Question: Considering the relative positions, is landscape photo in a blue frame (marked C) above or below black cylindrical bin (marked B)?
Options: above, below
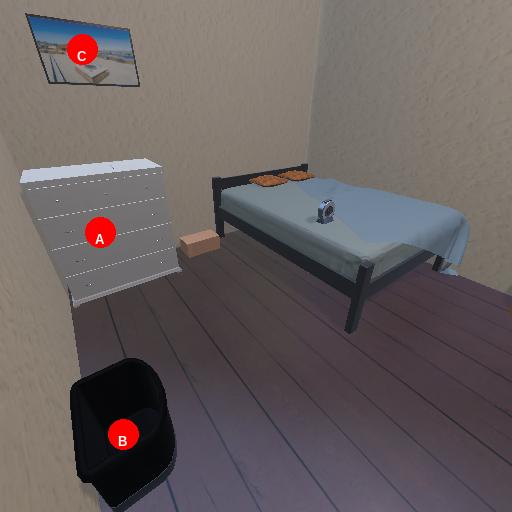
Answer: above